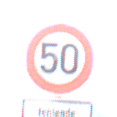
Verkehrszeichen: Geschwindigkeit50
Zusatzzeichen unten: HinweiseAufGefahrenDurchVerbaleAngabe7
Umgebung: Outdoor, Nature
Tageszeit: MorningAfternoon
Wetter: PartlyCloudy
Licht: Natural
Jahreszeit: NotSpecified
Kontrast: HighContrast